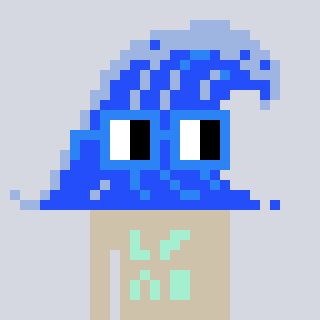
a pixel art character with square blue glasses, a wave-shaped head and a bege-colored body on a cool background